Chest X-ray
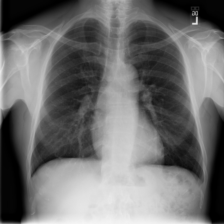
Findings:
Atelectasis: negative
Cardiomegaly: negative
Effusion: negative
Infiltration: negative
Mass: negative
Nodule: negative
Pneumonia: negative
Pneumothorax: negative
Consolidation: negative
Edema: negative
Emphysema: negative
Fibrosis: negative
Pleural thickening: negative
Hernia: negative